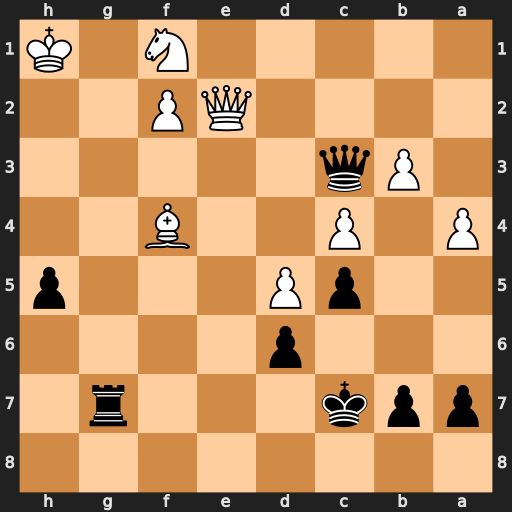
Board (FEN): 8/ppk3r1/3p4/2pP3p/P1P2B2/1Pq5/4QP2/5N1K
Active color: b
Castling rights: -
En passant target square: -
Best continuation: Qh3+ Nh2 Qg2#